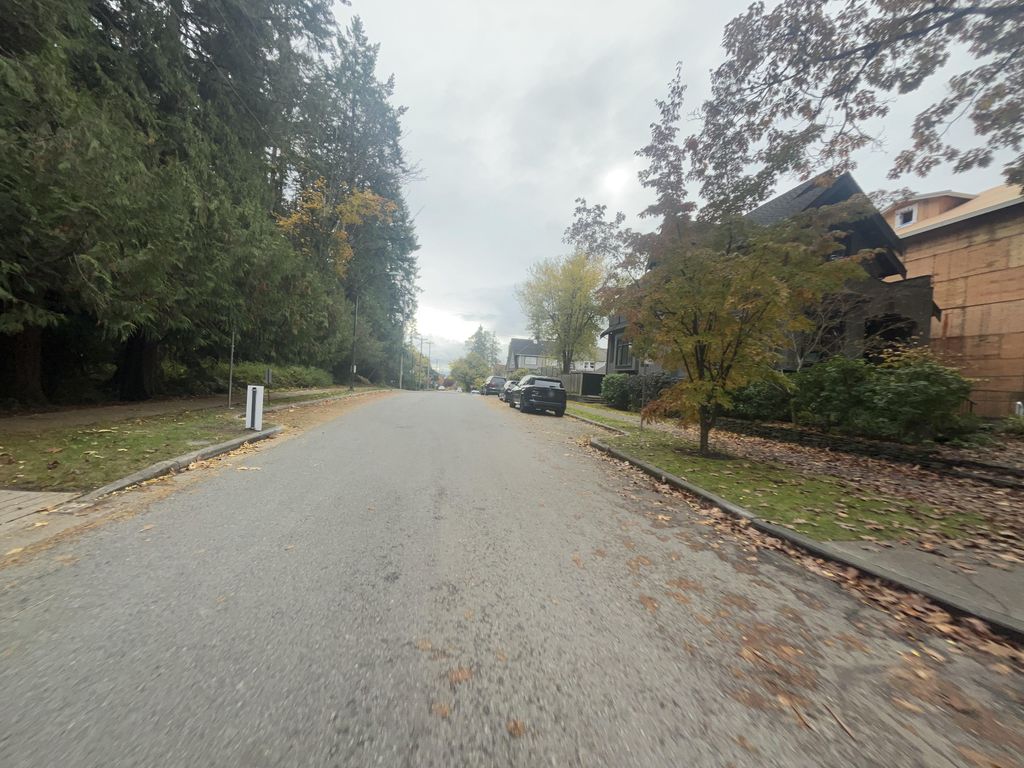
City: vancouver